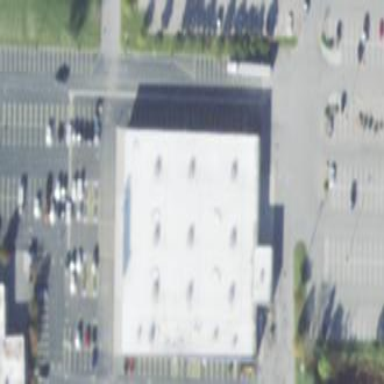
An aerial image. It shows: Department store building.